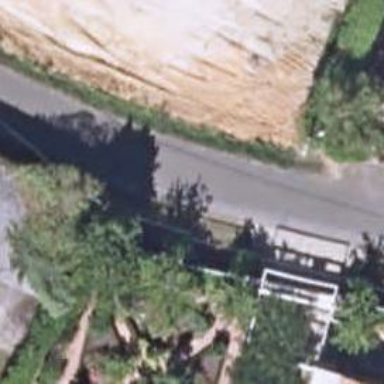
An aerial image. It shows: Asphalt road in residential area.